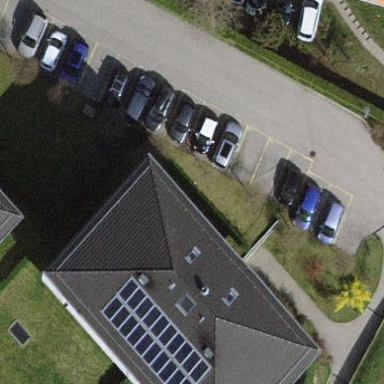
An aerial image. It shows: Street-side parking area.